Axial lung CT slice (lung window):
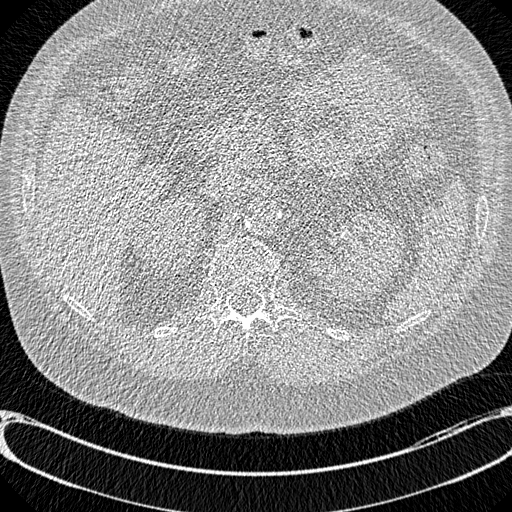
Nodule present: no